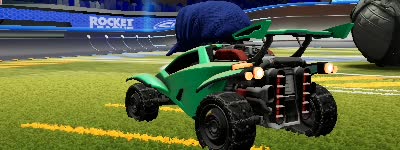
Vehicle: octane